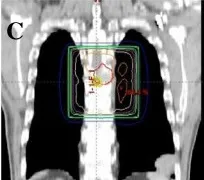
The patient underwent radiation therapy for spinal bone metastasis. And the coronal section.
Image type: radiology (ct)